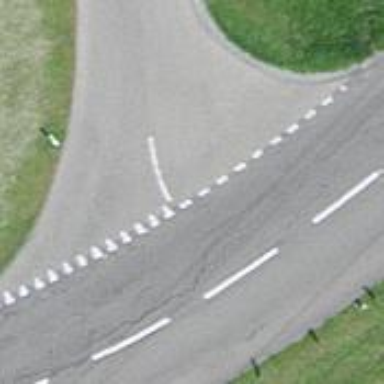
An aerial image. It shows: Road with "give way" sign.